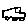
Label: car